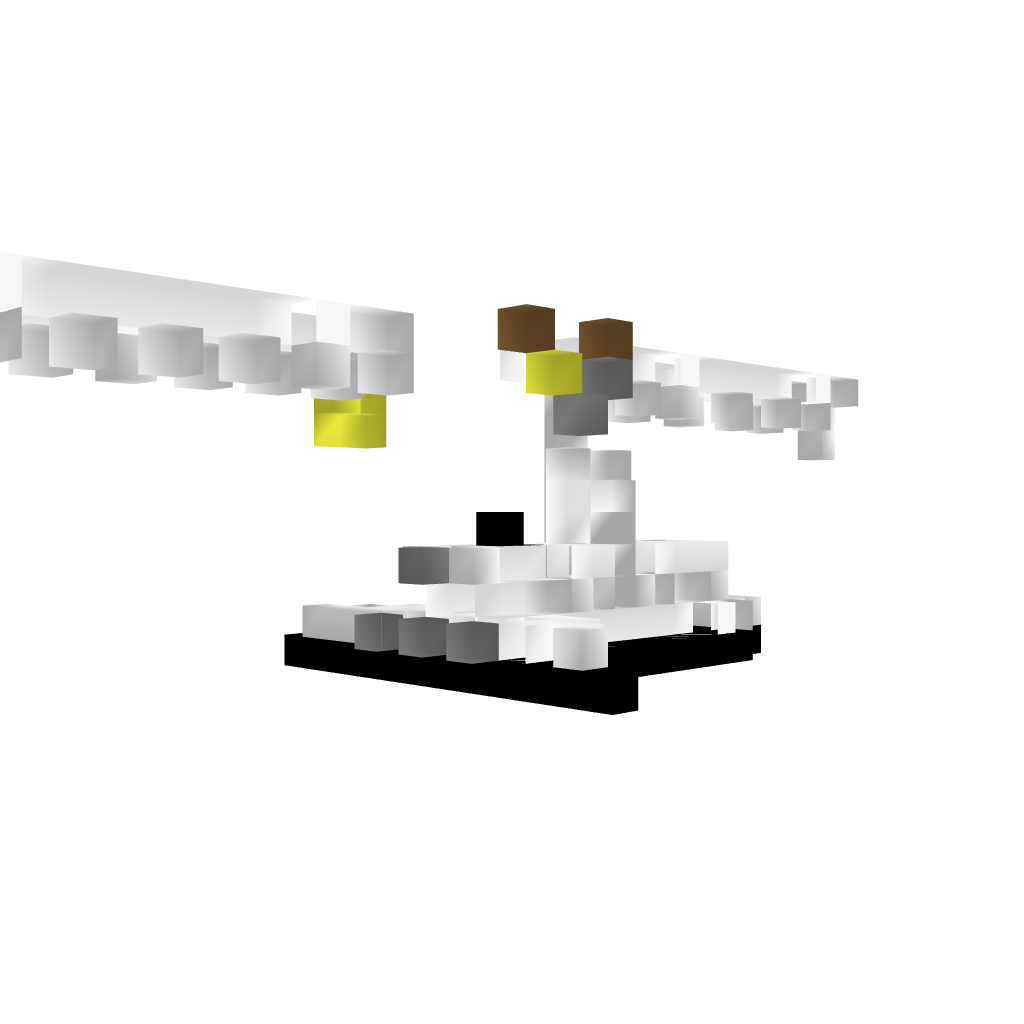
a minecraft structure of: space lab bad low quality